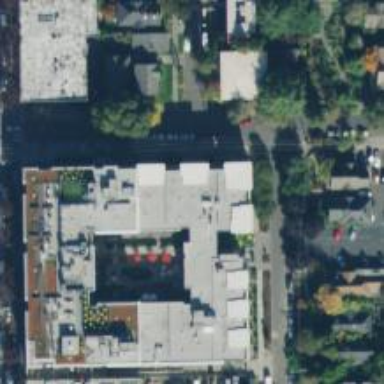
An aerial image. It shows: Veterinary facility.